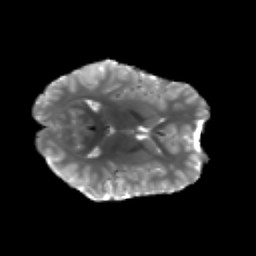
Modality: T2w
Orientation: axial
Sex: male
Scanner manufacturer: siemens
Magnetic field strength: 3 T
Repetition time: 5 s
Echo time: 0.071 s